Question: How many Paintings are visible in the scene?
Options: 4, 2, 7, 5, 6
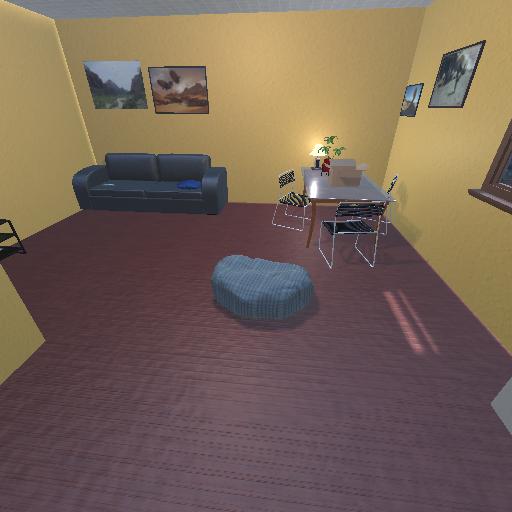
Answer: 4